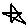
Label: star